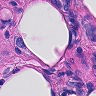
Metastatic tissue present: yes